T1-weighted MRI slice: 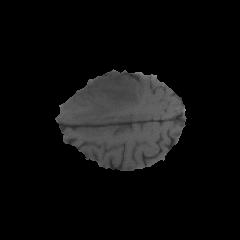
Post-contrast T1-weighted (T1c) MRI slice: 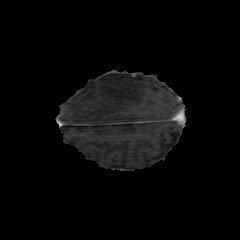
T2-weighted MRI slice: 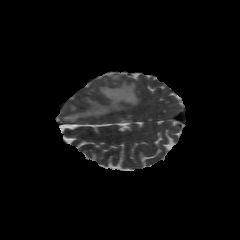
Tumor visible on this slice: yes